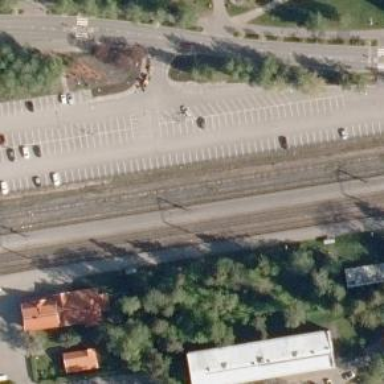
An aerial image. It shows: Asphalt platform for public transport with shelter.